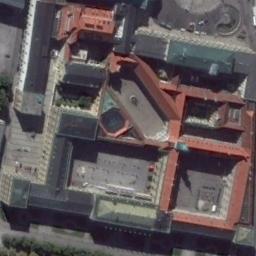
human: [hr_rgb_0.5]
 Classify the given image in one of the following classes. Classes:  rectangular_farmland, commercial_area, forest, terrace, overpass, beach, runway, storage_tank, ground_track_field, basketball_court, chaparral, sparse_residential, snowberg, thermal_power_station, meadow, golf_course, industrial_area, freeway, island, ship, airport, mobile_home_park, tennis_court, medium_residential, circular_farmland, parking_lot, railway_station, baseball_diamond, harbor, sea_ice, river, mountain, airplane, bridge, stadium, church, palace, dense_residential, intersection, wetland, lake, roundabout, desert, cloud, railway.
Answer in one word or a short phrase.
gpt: palace